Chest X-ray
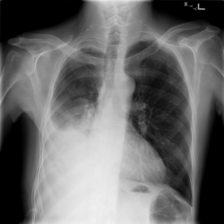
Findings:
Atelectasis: negative
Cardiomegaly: negative
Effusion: negative
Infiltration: negative
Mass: negative
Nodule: negative
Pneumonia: negative
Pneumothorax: negative
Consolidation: negative
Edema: negative
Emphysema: negative
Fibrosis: negative
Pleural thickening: positive
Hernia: negative